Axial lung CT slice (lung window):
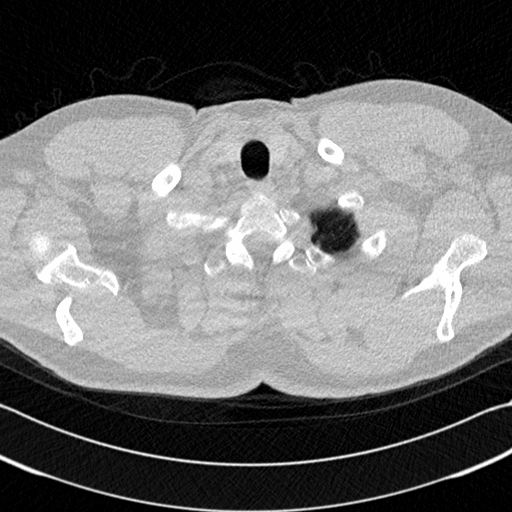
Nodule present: no